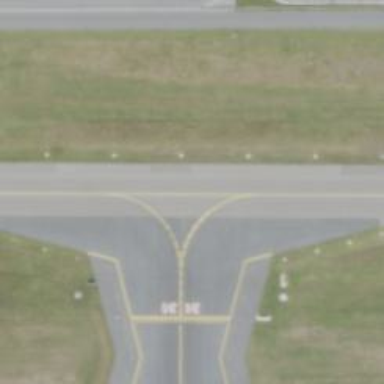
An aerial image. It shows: Image of taxiway at airport.